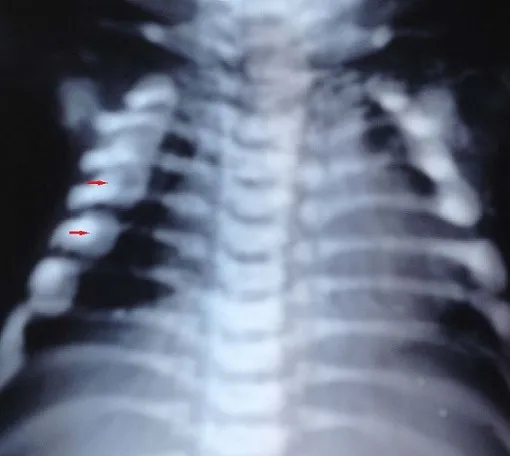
Chest radiograph. Note rachitic rosary.
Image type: radiology (x_ray)